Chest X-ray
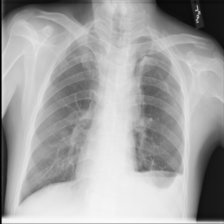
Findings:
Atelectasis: negative
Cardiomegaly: negative
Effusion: negative
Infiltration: negative
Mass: negative
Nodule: negative
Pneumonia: negative
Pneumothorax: negative
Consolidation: negative
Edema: negative
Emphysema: negative
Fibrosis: negative
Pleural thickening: negative
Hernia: negative